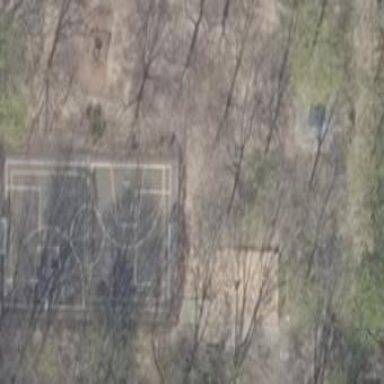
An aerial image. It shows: Playground area for leisure land.